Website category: sports
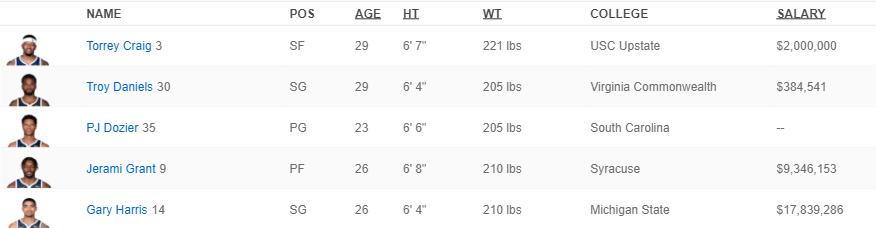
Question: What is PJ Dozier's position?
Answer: PG

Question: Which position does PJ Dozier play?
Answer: PG

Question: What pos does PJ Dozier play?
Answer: PG

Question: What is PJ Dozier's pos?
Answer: PG

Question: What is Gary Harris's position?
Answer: SG

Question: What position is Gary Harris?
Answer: SG

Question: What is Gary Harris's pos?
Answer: SG

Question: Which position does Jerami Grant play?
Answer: PF

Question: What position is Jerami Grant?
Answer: PF

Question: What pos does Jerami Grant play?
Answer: PF

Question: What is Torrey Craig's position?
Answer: SF

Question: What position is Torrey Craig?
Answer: SF

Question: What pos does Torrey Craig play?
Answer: SF

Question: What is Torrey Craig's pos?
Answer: SF

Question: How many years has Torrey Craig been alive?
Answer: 29

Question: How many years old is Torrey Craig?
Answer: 29

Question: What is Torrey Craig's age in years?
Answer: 29

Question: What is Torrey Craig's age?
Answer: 29

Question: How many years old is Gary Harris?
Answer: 26

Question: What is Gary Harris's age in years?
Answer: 26

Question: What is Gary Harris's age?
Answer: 26

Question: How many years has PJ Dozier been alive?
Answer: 23

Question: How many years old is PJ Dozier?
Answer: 23

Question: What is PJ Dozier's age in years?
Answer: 23

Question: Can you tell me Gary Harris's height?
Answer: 6' 4"

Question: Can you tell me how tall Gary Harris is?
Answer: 6' 4"

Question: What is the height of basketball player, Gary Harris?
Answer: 6' 4"

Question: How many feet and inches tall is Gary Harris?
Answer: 6' 4"

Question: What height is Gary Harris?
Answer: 6' 4"

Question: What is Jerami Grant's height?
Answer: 6' 8"

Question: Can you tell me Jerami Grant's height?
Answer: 6' 8"

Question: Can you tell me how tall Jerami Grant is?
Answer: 6' 8"

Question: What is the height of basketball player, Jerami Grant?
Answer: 6' 8"

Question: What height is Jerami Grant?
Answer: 6' 8"

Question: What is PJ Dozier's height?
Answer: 6' 6"

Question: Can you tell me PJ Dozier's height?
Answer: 6' 6"

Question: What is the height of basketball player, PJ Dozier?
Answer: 6' 6"

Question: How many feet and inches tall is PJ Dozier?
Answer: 6' 6"

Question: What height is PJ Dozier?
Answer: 6' 6"

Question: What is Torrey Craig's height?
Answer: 6' 7"

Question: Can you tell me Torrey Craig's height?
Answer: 6' 7"

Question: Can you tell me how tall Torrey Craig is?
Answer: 6' 7"

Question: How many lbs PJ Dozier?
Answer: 205 lbs

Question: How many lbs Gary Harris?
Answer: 210 lbs

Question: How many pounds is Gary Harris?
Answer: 210 lbs

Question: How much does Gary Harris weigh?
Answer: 210 lbs

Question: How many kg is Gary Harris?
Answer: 210 lbs

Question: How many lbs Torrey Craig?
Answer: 221 lbs

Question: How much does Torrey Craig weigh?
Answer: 221 lbs

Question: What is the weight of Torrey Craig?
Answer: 221 lbs

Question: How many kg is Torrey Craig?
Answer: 221 lbs

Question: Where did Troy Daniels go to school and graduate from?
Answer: Virginia Commonwealth

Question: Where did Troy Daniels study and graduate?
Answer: Virginia Commonwealth

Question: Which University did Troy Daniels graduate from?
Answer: Virginia Commonwealth

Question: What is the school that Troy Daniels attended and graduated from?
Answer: Virginia Commonwealth

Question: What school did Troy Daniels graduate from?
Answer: Virginia Commonwealth

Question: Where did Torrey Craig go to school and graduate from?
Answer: USC Upstate

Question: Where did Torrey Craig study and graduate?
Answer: USC Upstate

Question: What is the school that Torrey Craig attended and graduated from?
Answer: USC Upstate

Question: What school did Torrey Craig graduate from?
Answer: USC Upstate

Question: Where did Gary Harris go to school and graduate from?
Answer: Michigan State

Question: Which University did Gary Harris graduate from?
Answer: Michigan State

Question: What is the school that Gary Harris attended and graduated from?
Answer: Michigan State

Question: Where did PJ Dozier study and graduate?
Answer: South Carolina